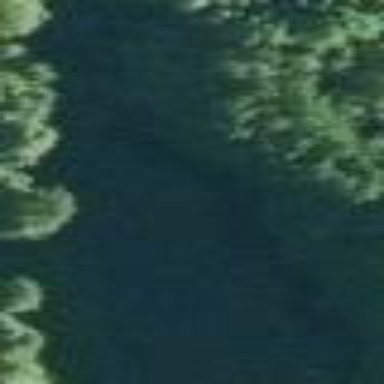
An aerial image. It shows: Peaceful pond surrounded by nature.